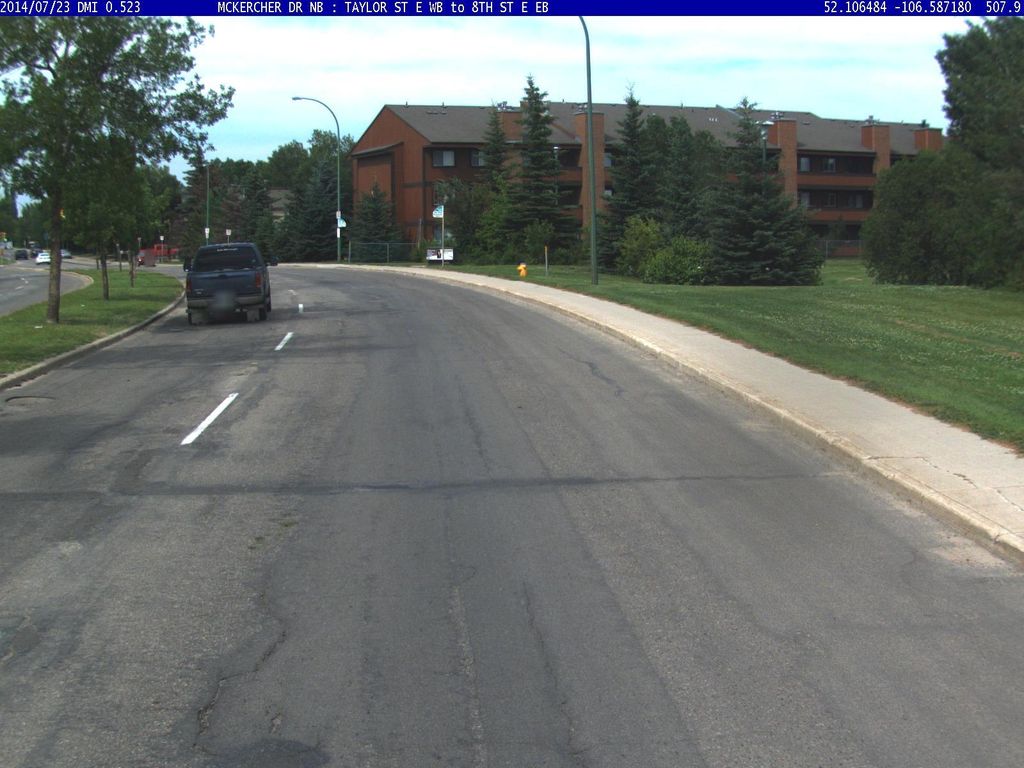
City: saskatoon